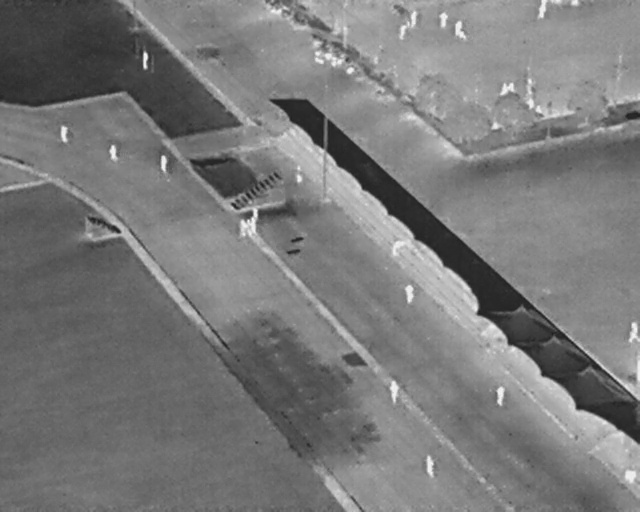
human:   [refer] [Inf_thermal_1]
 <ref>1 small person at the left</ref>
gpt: <box>[[24, 31, 27, 32, 2]]</box>

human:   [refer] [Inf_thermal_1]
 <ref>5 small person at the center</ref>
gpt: <box>[[45, 33, 48, 34, 2], [38, 41, 41, 42, 2], [38, 43, 41, 44, 2], [37, 43, 40, 45, 2], [36, 43, 39, 45, 2]]</box>

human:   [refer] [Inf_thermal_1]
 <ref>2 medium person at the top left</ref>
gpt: <box>[[8, 25, 11, 27, 2], [16, 28, 19, 30, 2]]</box>

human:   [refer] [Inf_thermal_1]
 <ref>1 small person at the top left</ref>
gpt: <box>[[21, 11, 24, 12, 2]]</box>

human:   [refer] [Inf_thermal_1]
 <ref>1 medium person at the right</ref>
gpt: <box>[[97, 63, 100, 66, 2]]</box>

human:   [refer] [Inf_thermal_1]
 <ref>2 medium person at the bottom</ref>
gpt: <box>[[65, 90, 68, 91, 2], [59, 75, 63, 77, 2]]</box>

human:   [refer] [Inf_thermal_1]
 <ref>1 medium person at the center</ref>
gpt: <box>[[62, 56, 65, 58, 2]]</box>

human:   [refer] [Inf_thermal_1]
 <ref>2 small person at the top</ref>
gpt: <box>[[61, 5, 64, 7, 2], [63, 3, 66, 4, 2]]</box>

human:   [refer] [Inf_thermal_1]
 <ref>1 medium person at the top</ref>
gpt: <box>[[67, 2, 70, 4, 2]]</box>